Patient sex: M
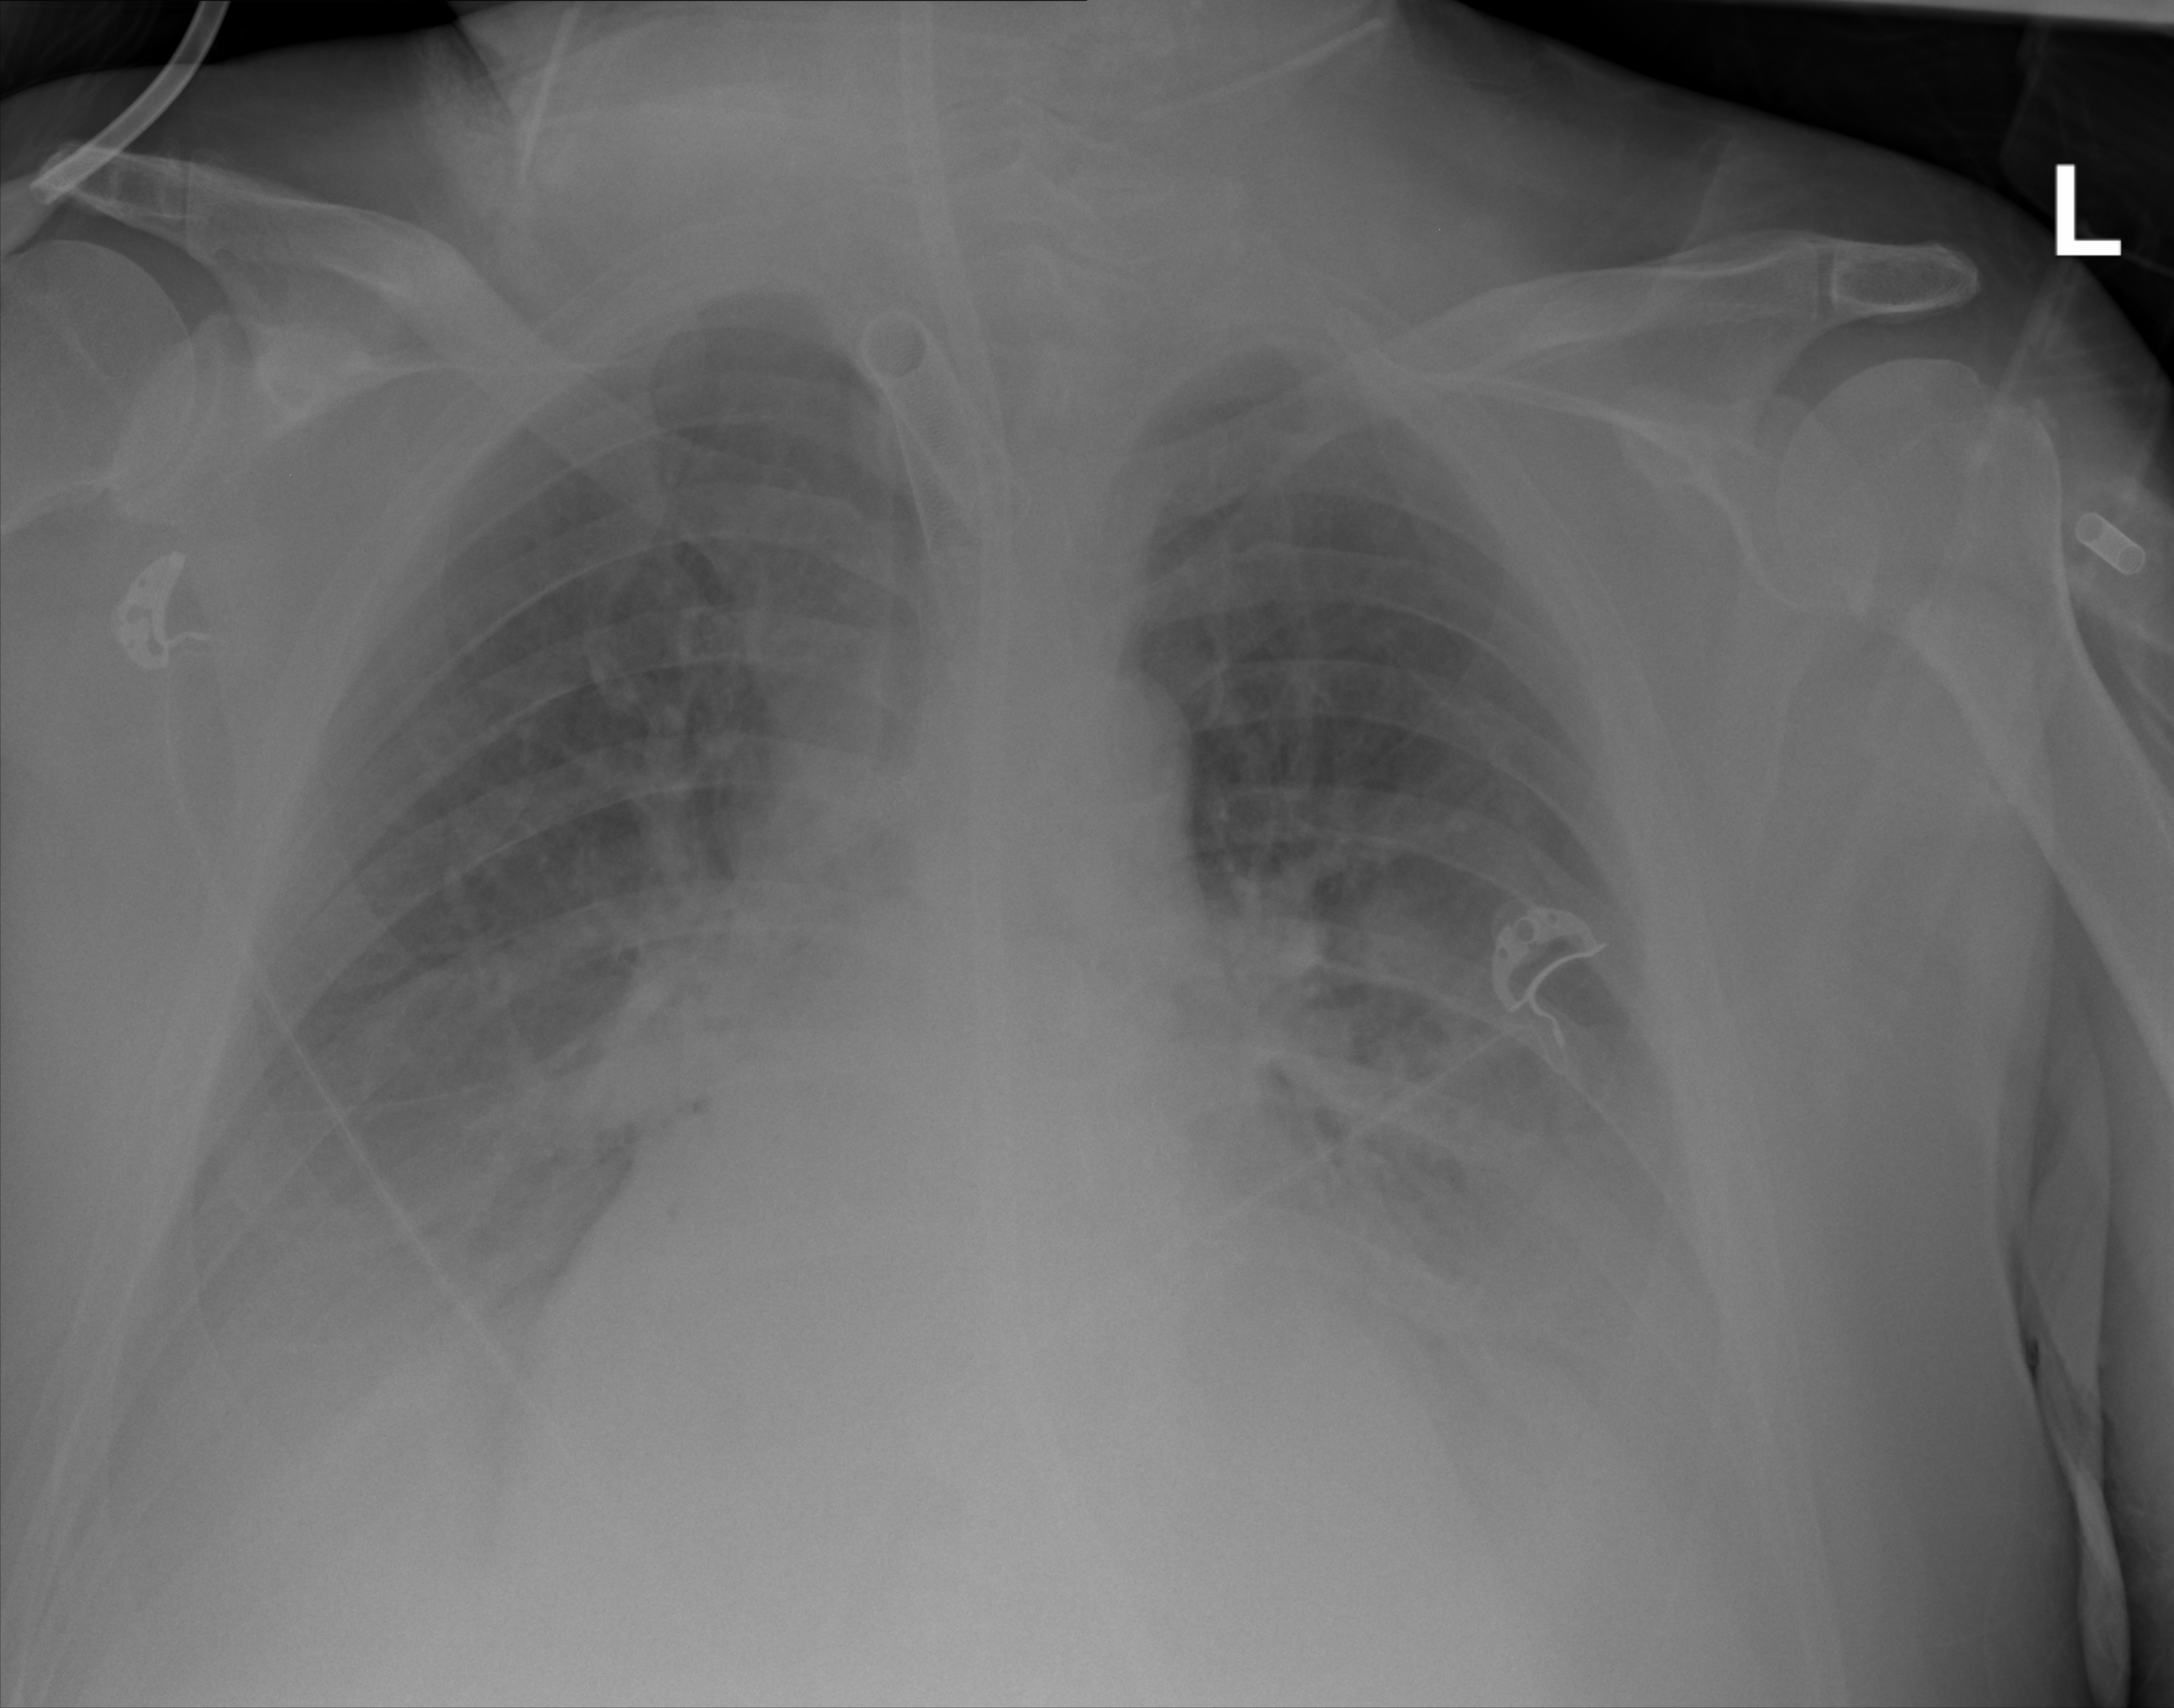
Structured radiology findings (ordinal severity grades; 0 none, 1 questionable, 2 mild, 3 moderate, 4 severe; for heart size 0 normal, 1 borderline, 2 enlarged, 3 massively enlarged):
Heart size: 2
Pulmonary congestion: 3
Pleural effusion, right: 3
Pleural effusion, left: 3
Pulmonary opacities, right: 2
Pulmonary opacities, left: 3
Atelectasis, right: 2
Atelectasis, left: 2